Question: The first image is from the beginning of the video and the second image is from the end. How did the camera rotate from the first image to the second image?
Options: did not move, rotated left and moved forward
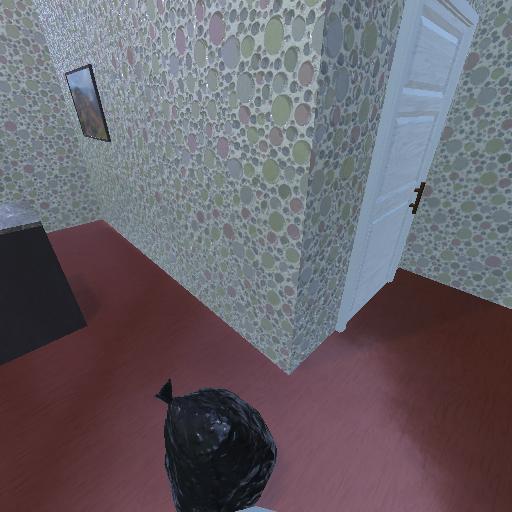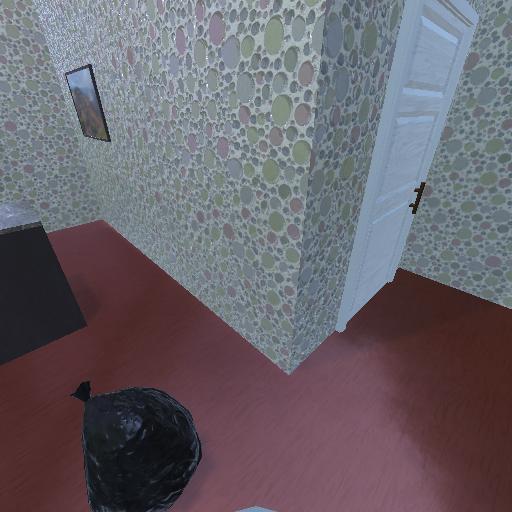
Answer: did not move